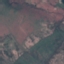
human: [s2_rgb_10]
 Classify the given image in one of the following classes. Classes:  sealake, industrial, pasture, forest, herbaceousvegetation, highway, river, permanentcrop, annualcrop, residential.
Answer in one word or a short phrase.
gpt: HerbaceousVegetation